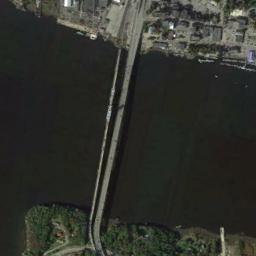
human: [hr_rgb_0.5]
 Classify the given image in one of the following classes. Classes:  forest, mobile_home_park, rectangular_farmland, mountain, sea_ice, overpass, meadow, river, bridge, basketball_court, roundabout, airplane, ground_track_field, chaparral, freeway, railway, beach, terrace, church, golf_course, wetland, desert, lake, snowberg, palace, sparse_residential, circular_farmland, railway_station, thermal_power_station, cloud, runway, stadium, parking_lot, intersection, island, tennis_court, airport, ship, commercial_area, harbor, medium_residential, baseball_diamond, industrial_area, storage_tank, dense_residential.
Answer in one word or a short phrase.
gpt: bridge